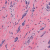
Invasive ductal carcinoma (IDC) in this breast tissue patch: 1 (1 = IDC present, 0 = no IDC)